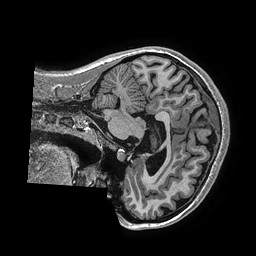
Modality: T1w
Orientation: sagittal
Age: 16
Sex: female
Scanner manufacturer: ge
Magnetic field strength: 3 T
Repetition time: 0.006952 s
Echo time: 0.00292 s